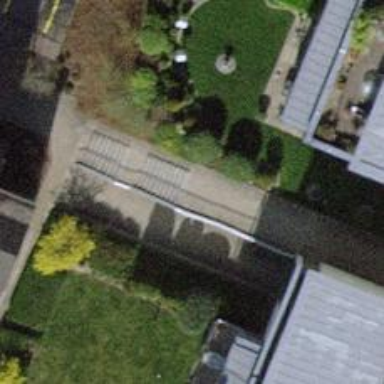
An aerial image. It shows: Steps made of paving stones.